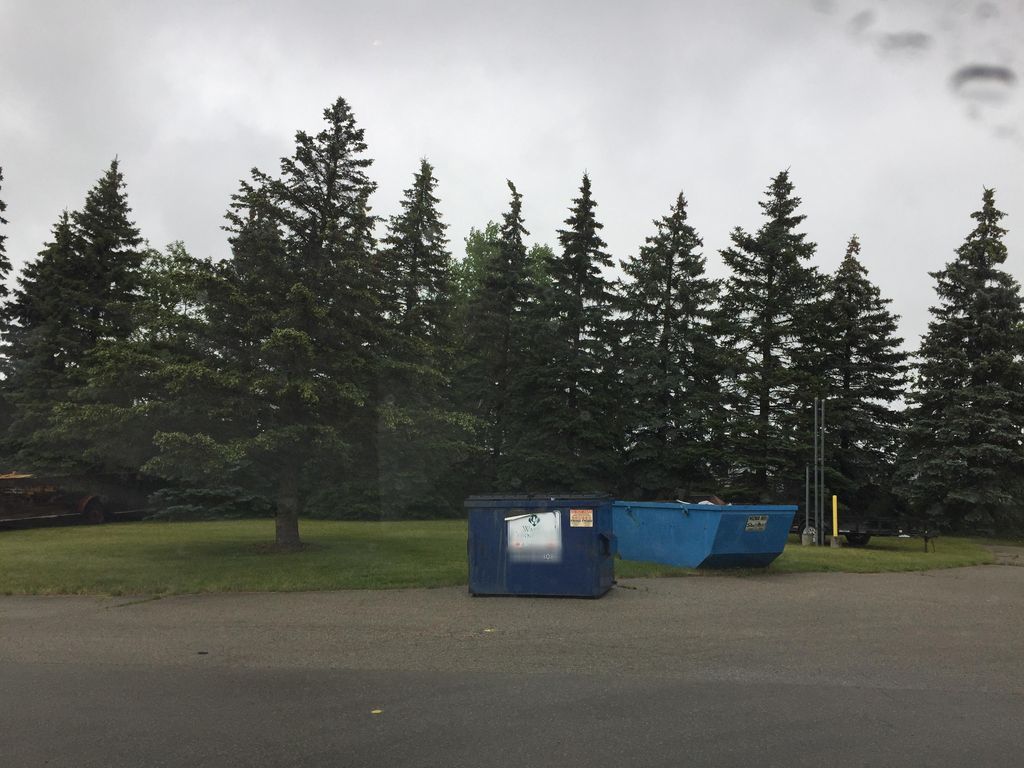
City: kitchener-waterloo